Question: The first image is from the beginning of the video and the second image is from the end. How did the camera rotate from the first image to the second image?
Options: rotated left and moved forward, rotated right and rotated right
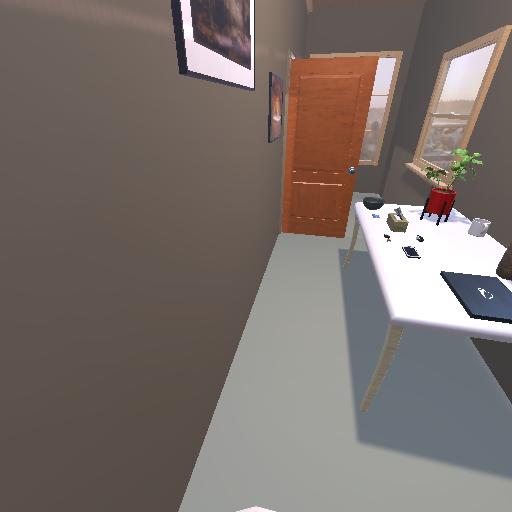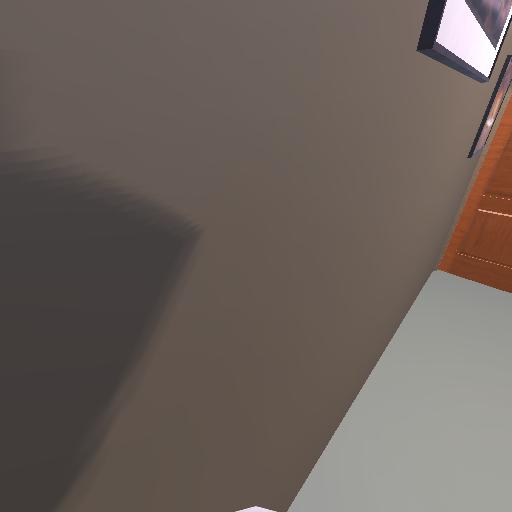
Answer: rotated left and moved forward